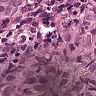
Metastatic tissue present: yes